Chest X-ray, AP view. Patient: 58 years old, sex M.
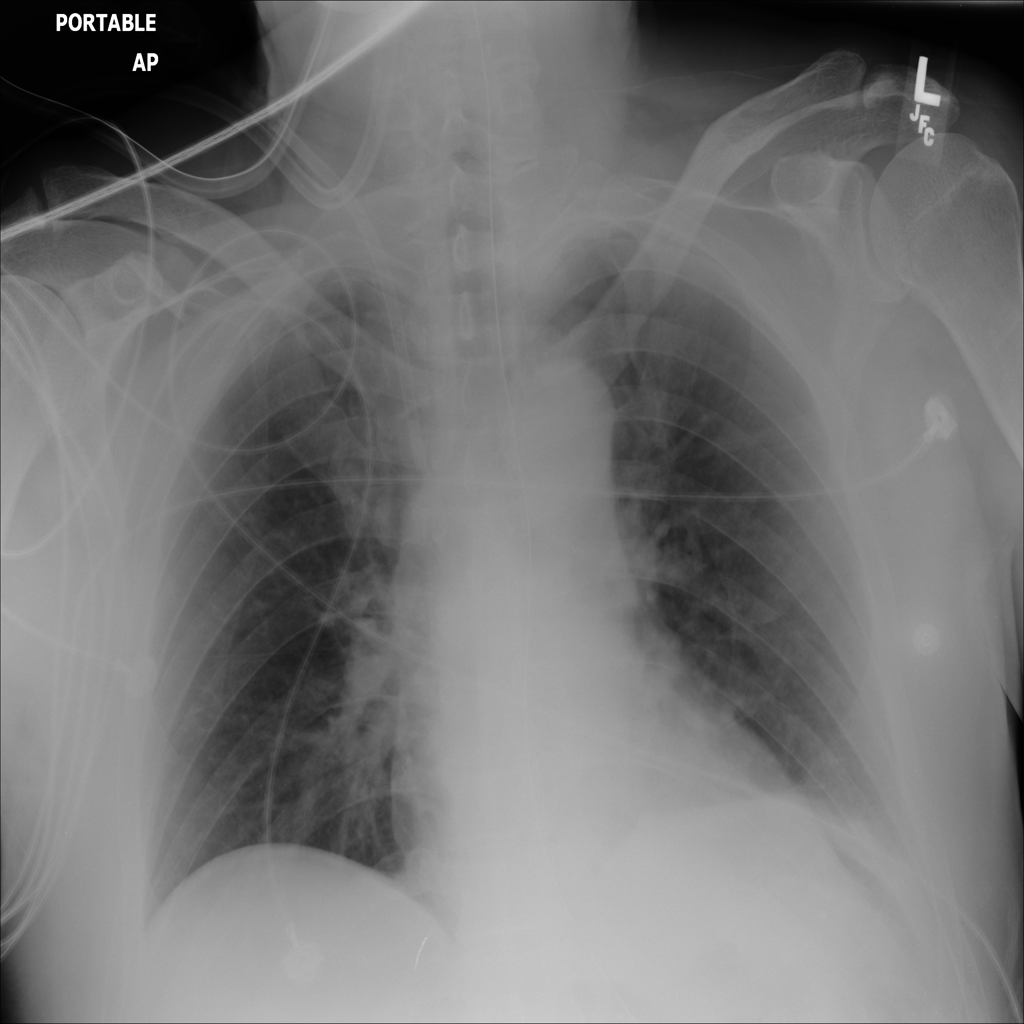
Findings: No Finding